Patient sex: M
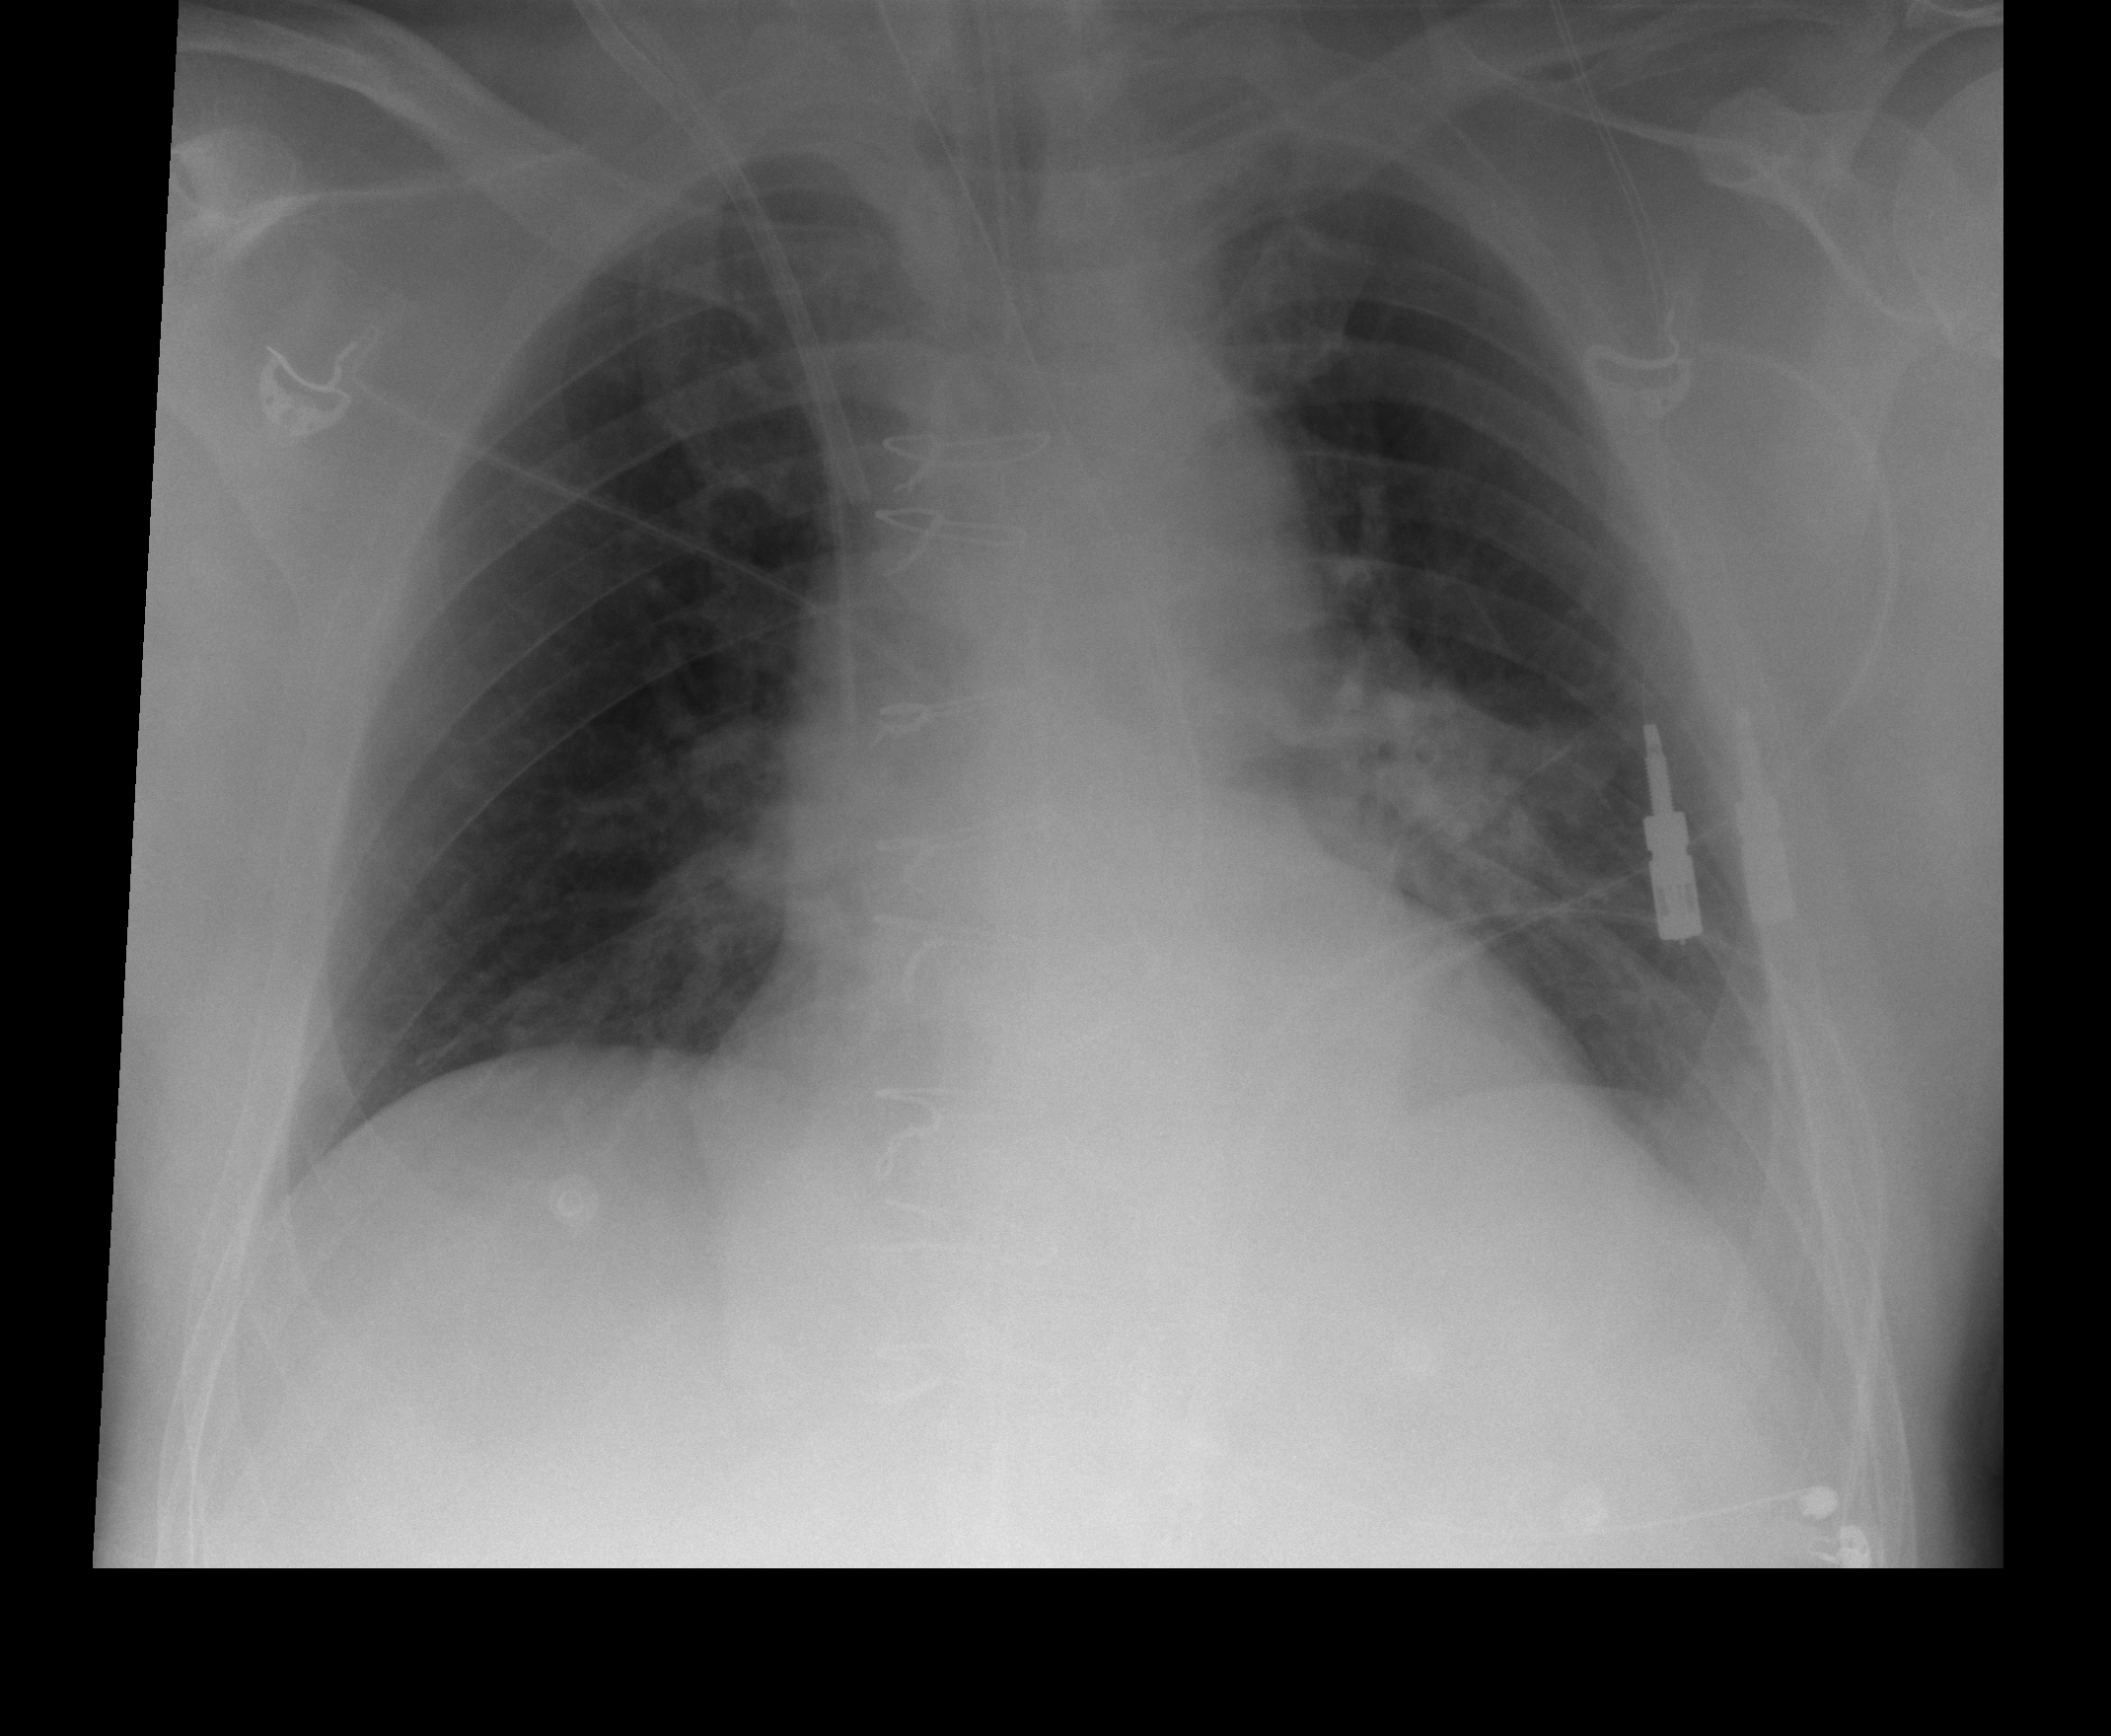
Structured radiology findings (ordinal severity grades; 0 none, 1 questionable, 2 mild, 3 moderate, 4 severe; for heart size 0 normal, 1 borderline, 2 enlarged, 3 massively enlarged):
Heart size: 2
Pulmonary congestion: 2
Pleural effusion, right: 0
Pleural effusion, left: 1
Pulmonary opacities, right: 0
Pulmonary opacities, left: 1
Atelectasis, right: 1
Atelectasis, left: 2